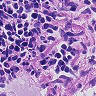
Metastatic tissue present: no